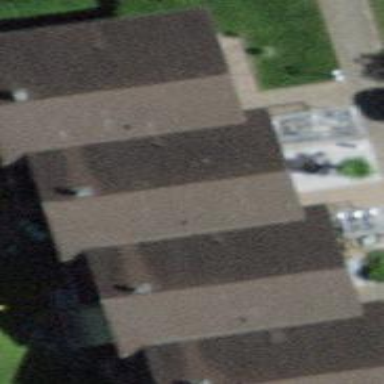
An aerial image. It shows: Residential building.